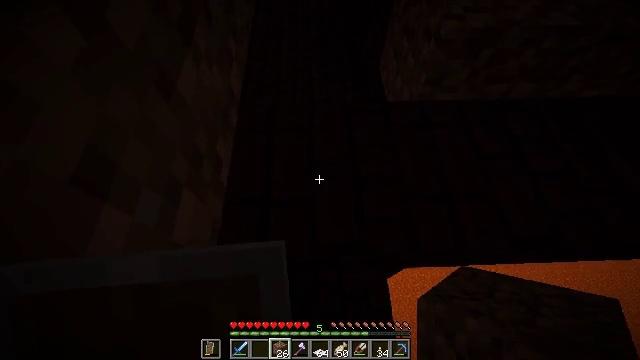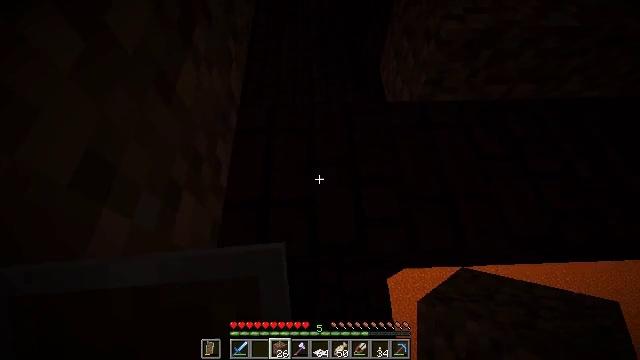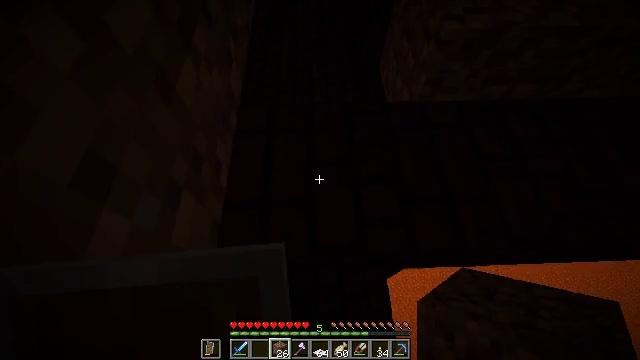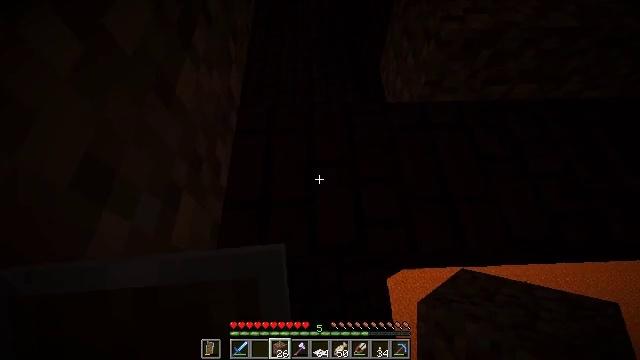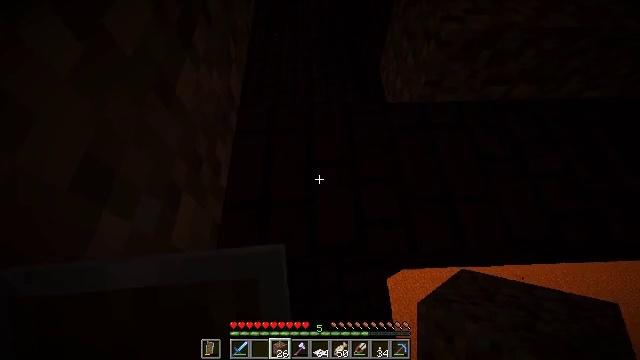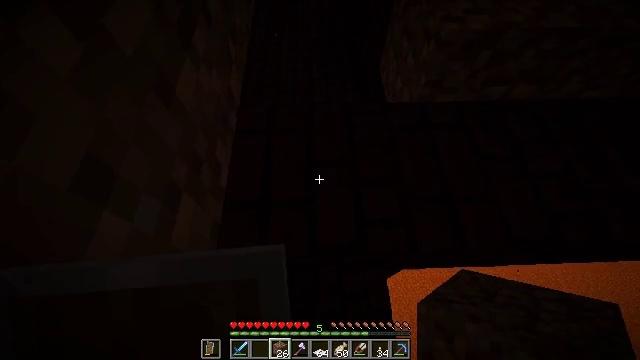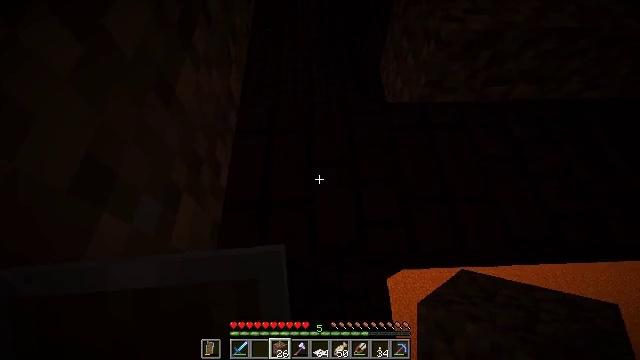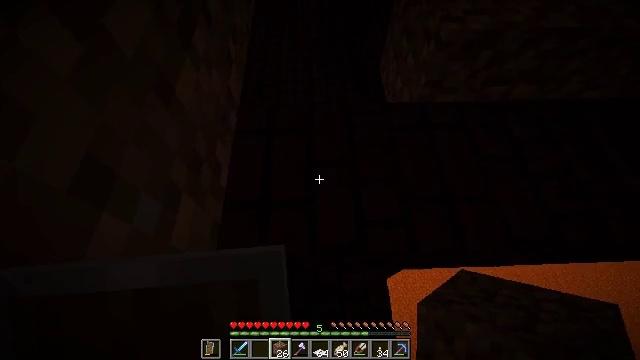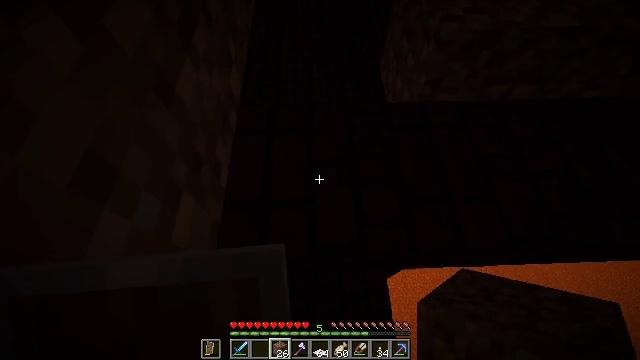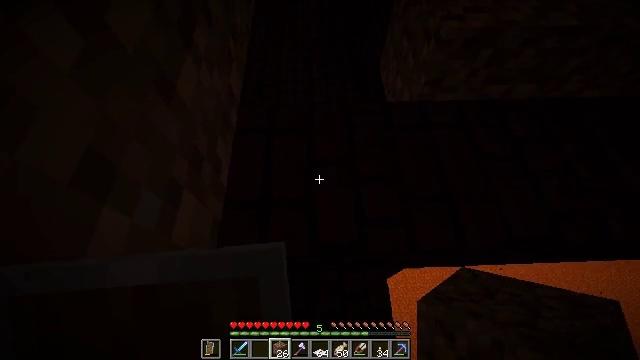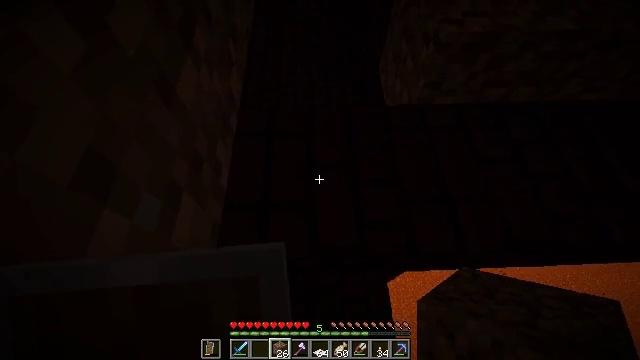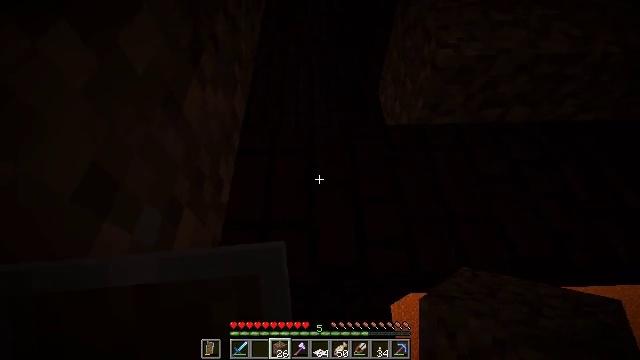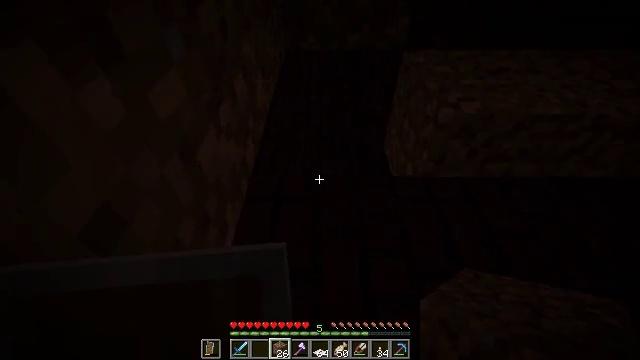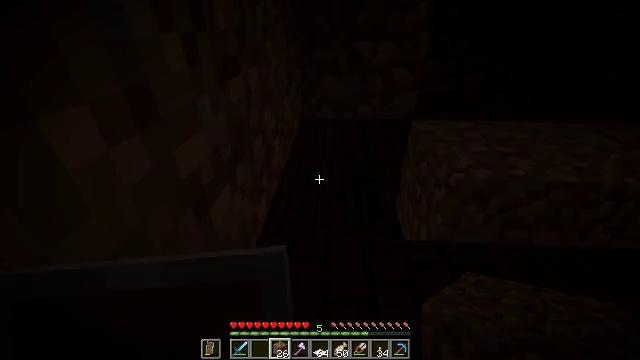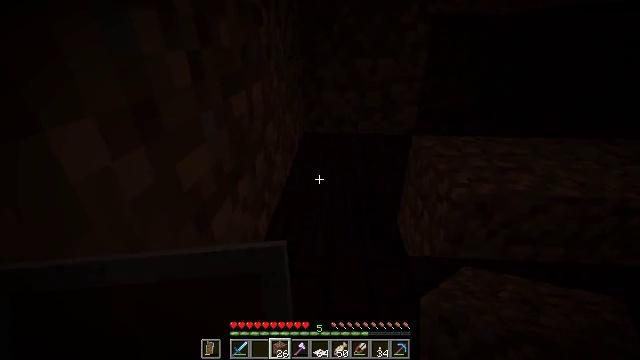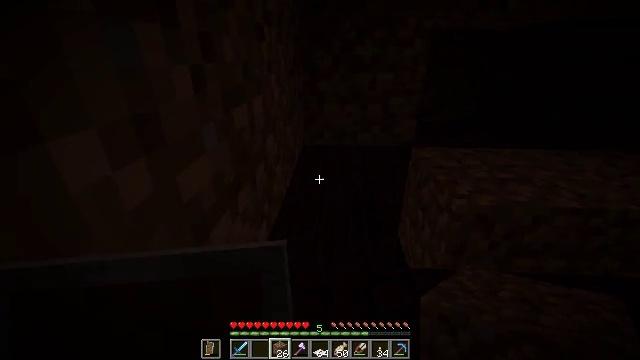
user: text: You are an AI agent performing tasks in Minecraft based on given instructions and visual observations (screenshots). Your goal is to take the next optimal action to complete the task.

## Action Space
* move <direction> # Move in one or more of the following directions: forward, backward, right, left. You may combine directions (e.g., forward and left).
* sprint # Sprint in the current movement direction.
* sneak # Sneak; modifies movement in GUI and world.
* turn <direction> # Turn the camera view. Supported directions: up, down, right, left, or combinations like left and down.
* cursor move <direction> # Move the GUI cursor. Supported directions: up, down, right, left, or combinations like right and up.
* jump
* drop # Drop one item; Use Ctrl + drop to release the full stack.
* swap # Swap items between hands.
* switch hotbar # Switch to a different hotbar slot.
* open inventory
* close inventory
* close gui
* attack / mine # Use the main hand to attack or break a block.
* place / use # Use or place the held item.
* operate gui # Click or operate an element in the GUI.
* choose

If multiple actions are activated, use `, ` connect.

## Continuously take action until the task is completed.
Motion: motion action
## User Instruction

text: Attack the nether brick slab to gather it.
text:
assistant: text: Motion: move back and move left, sneak
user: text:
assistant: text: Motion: move back, sneak
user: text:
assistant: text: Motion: move back, sneak
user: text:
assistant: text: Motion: move back, sneak
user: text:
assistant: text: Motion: move back, sneak
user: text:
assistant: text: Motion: move back, sneak
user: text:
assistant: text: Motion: move back, sneak
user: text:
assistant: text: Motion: sneak
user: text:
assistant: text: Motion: sneak
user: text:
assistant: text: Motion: sneak
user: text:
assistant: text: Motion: sneak, turn up
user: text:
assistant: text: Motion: sneak, turn left and up
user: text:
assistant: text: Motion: sneak, turn left and up
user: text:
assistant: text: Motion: sneak, turn up
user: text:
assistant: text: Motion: sneak, turn up
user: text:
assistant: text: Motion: sneak, turn right
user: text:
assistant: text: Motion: sneak, turn right
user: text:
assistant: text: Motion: sneak
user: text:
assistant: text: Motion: sneak
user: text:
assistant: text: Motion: sneak
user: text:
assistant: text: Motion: move forward, sneak, turn right
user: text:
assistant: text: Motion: move forward and move left, sneak
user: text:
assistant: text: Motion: move forward and move left, sneak, turn right and down
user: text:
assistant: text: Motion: move forward and move left, sneak, turn right and down
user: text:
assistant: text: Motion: move forward and move left, sneak, turn right and down
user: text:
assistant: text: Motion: move forward and move left, sneak, turn right
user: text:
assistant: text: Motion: move forward and move left, sneak, turn right
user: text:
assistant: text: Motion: move forward and move left, sneak, turn right and down
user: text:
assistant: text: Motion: sneak, turn right and down
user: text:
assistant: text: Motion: sneak, turn right and up